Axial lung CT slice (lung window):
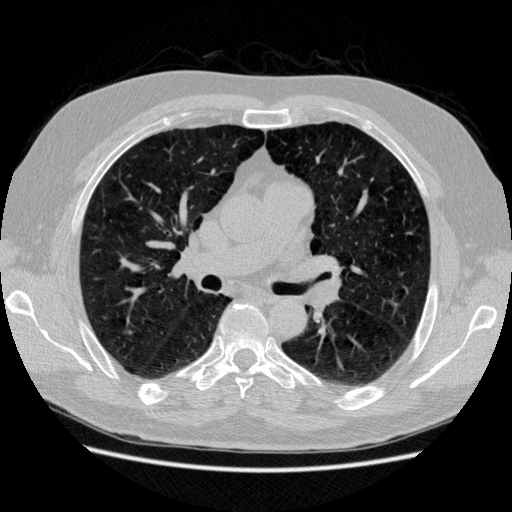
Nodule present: no